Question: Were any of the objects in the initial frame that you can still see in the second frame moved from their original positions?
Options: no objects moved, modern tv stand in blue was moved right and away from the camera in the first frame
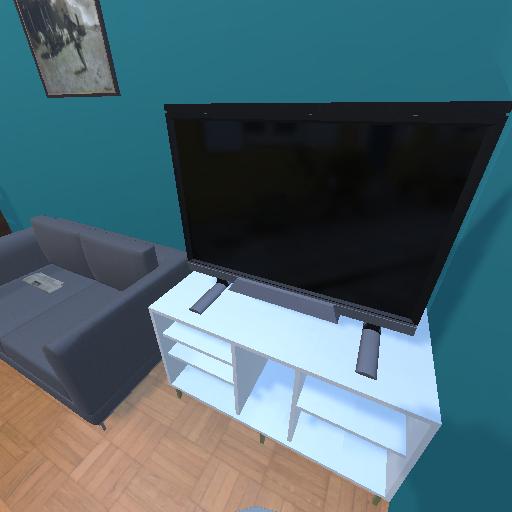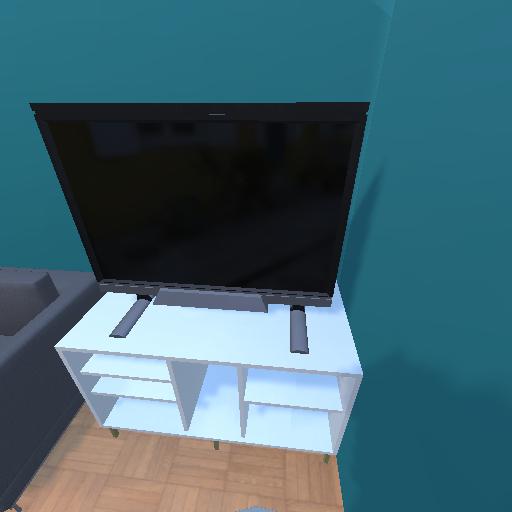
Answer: no objects moved